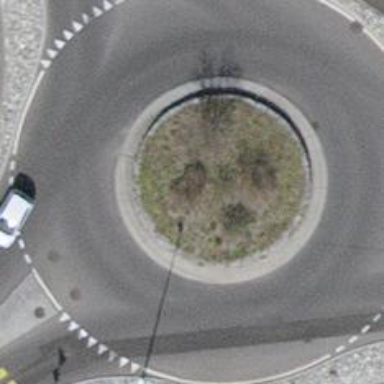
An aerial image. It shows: Shrub in its natural environment.